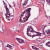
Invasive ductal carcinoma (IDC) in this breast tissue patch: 1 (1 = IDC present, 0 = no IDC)